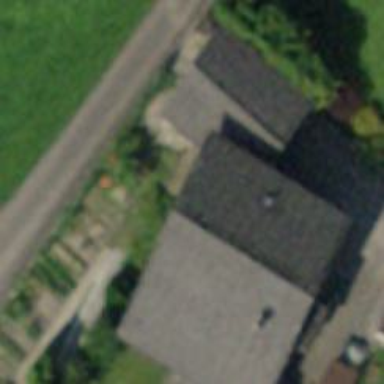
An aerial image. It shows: Garage building.